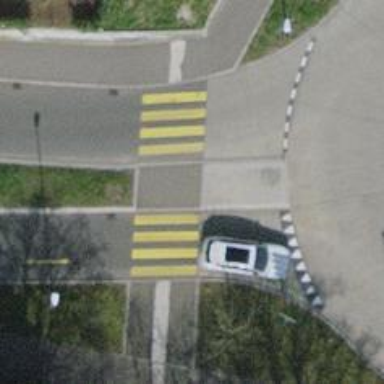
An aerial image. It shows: Kerb barrier.